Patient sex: F
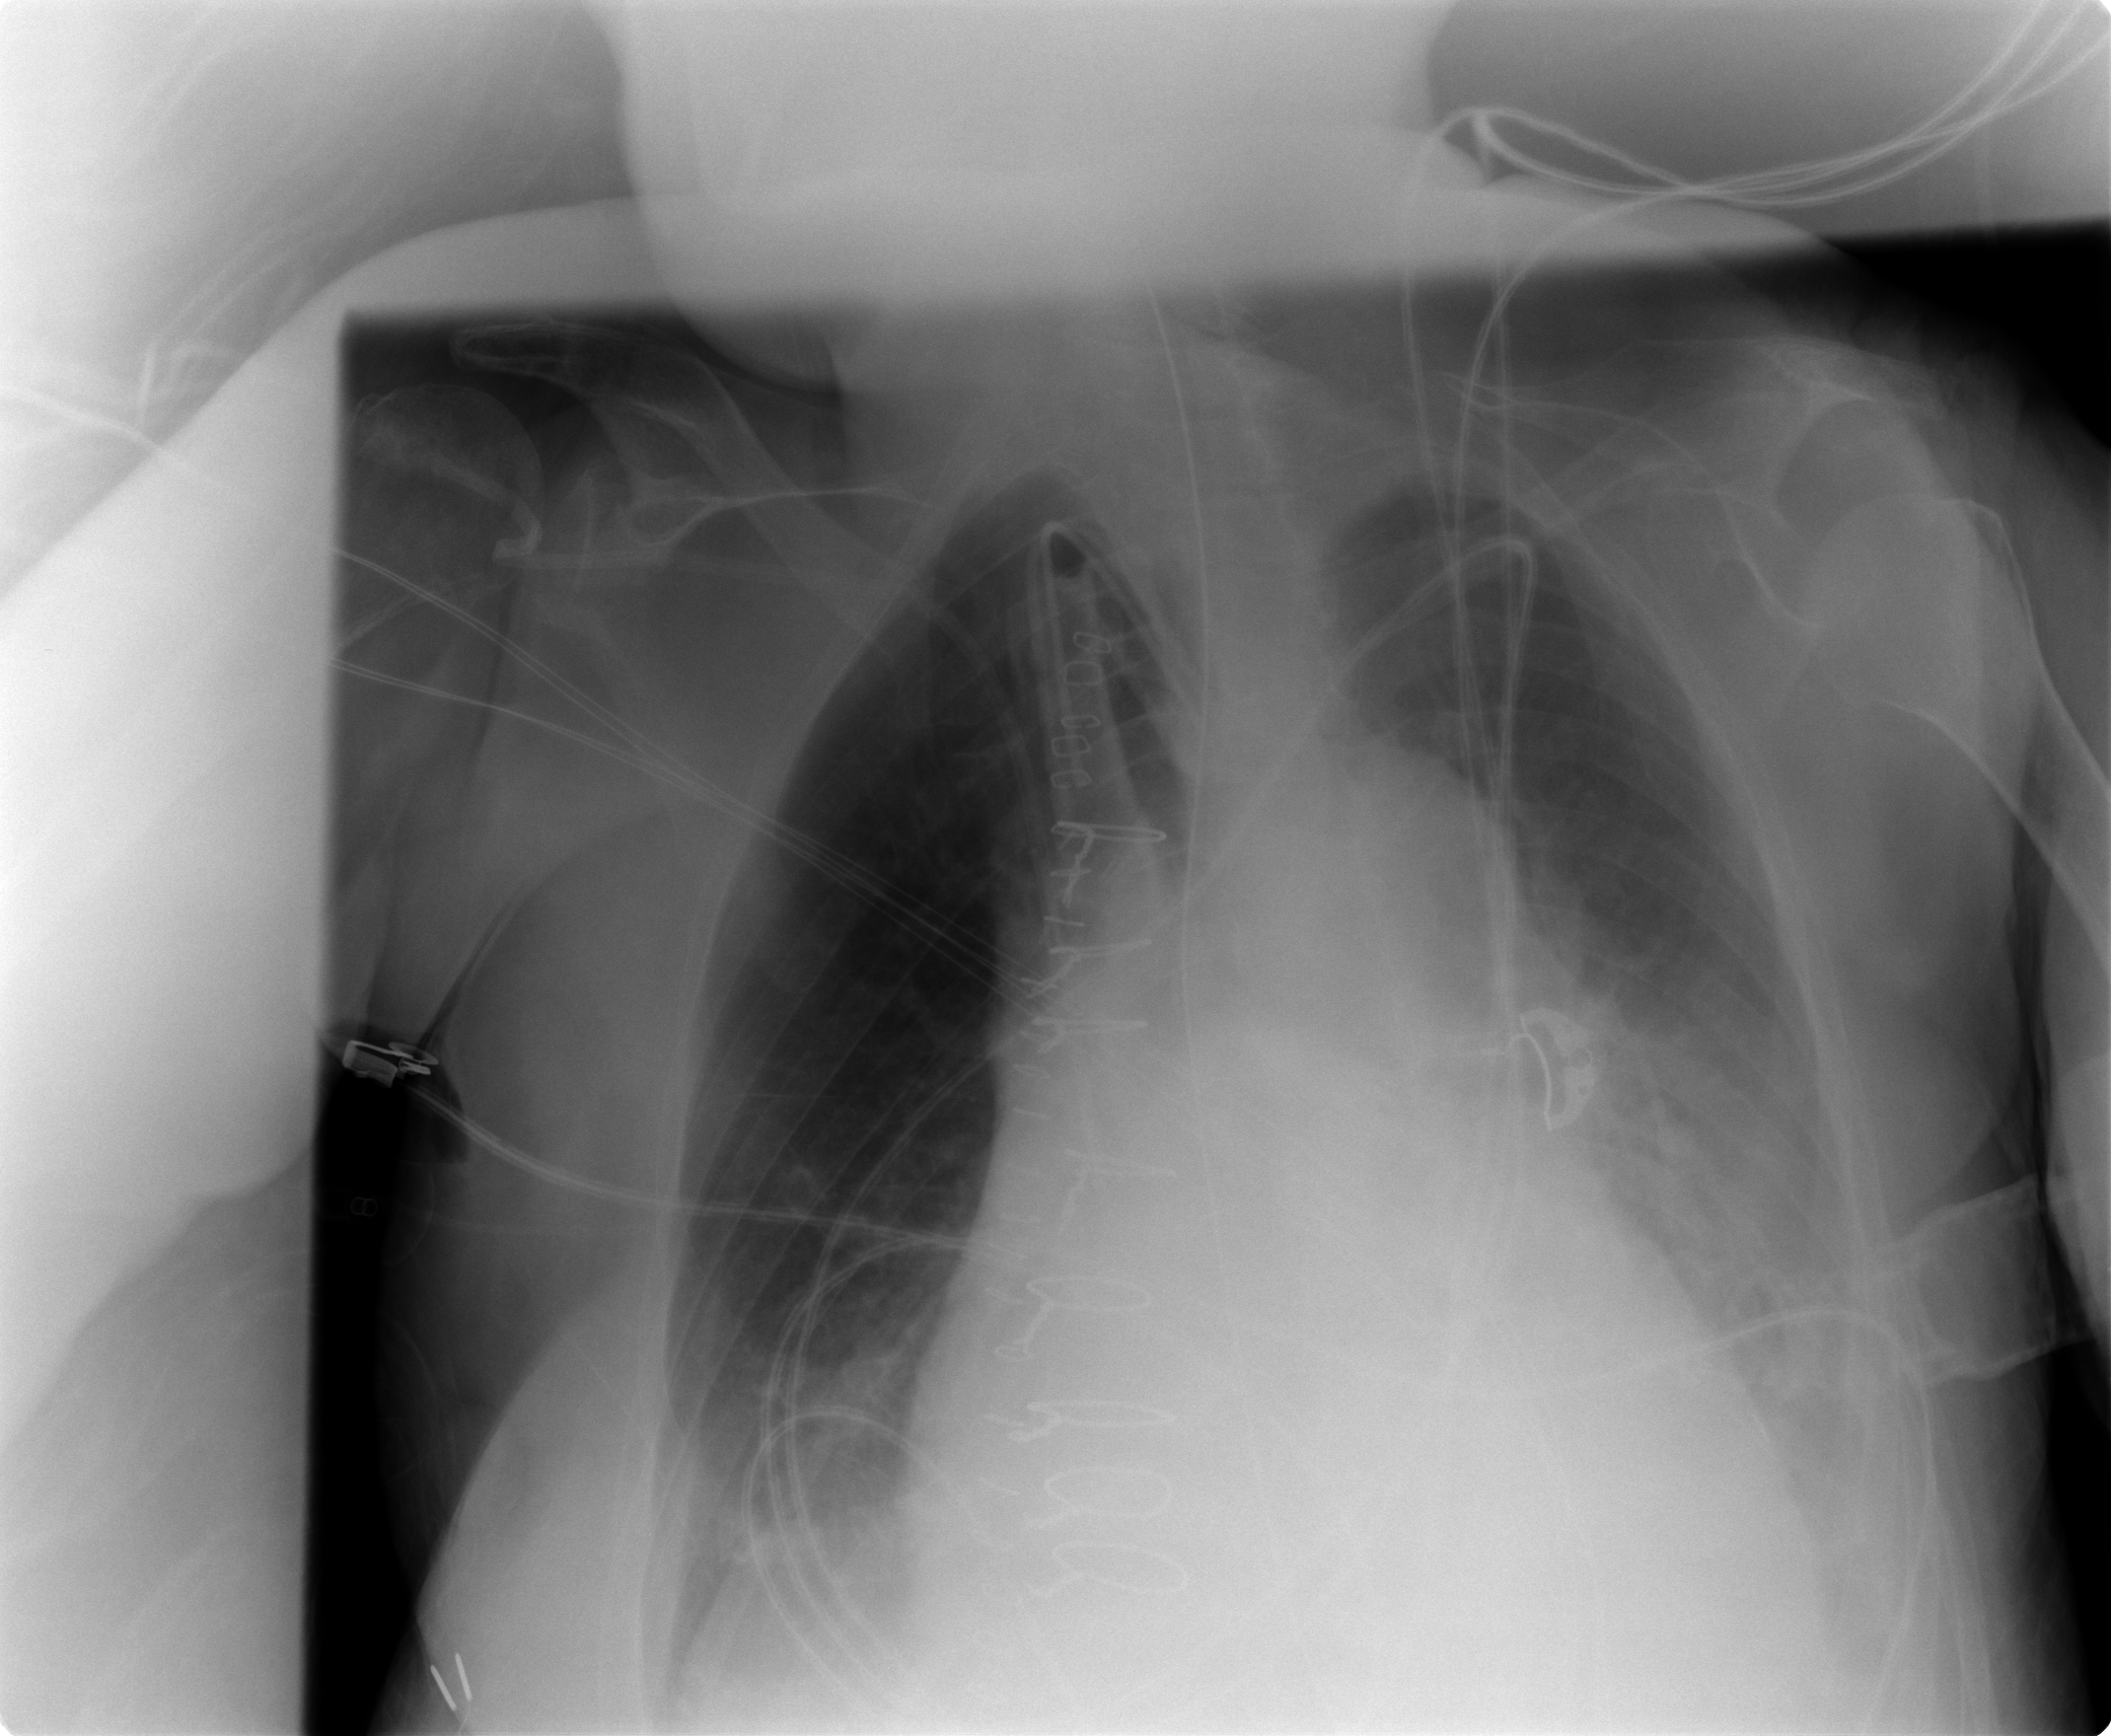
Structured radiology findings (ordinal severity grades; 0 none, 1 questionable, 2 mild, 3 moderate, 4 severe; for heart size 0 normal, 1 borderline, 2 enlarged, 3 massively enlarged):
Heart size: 2
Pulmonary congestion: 1
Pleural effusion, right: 2
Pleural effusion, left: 3
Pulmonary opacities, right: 0
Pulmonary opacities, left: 0
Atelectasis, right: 2
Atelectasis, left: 2